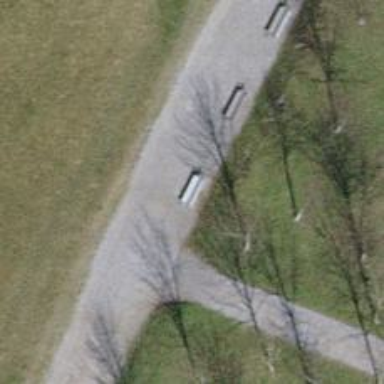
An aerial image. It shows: Brown bench.